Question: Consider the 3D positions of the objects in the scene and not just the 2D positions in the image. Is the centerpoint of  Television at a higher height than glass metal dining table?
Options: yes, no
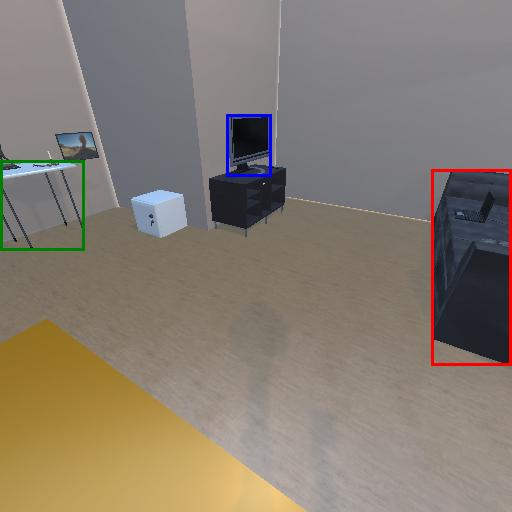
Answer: yes